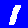
Digit: 1